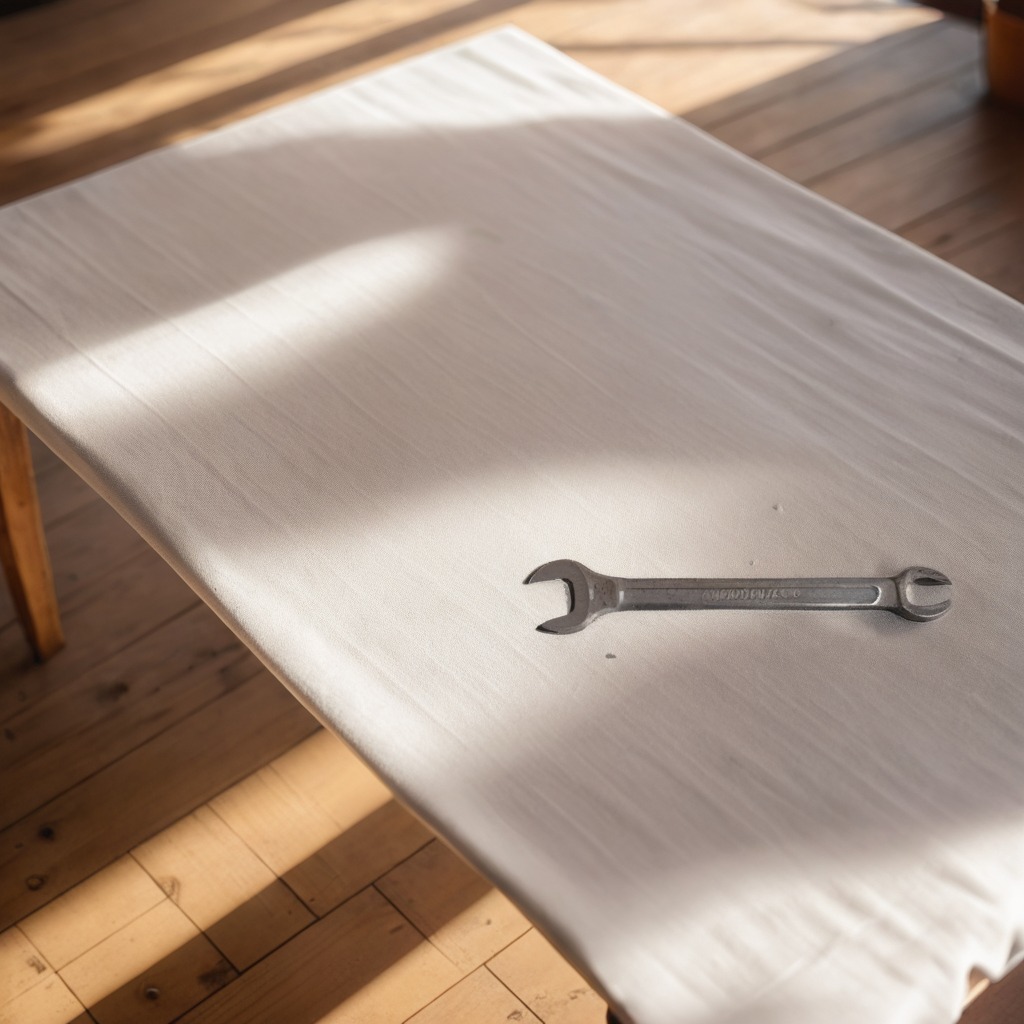
A wrench lies on the wooden table in an outdoor workshop during daytime bright natural light soft shadows worn but beneath the cloth.